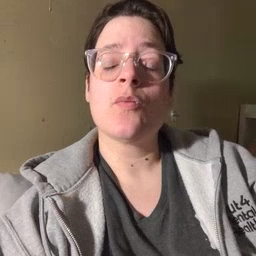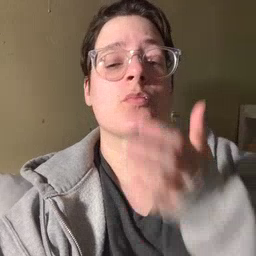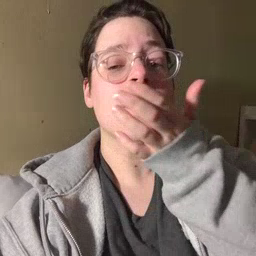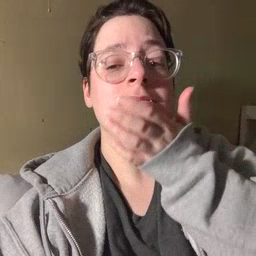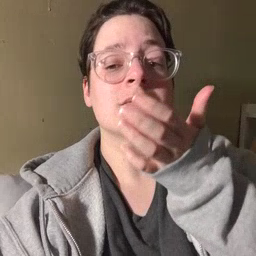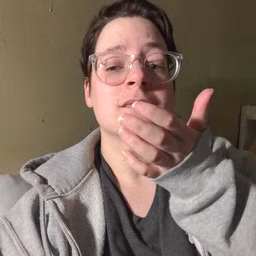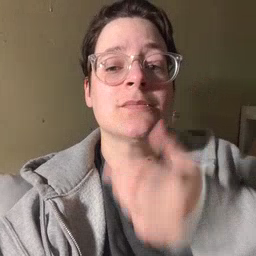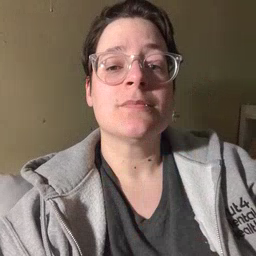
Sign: grass